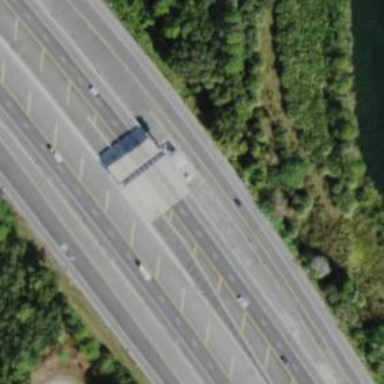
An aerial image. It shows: Toll gantry on the road.